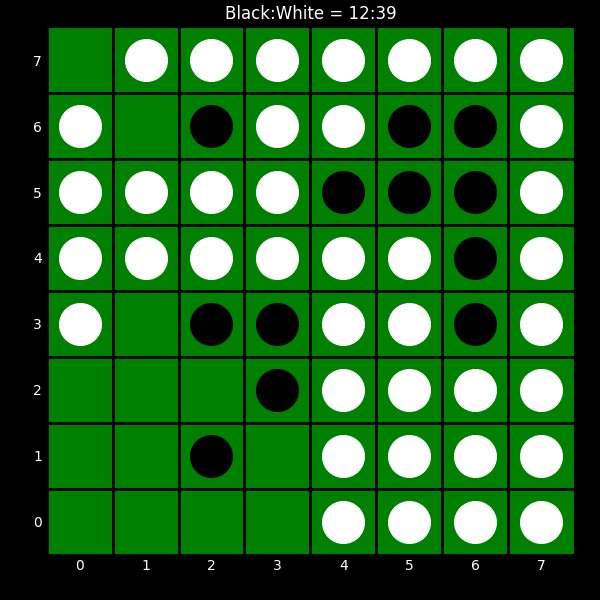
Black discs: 12
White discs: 39